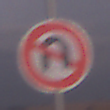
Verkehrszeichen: VerbotWenden
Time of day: SunriseSunset
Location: Outdoor (Nature)
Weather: PartlyCloudy
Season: NotSpecified
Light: Natural